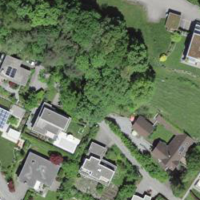
EUNIS habitat code: 55
Species observed at this site:
Maniola jurtina
Araschnia levana